Question: I am drawing gradient text in canvas.While zooming its giving completely different behaviour
'''
textShader=new LinearGradient(0, 0, 0, paint.getTextSize(),
new int[]{color,secondary_color},
new float[]{0, 1}, Shader.TileMode.CLAMP);
paint.setShader(textShader);
'''
while zooming
'''
paint.setTextSize(size*scale);// scale is a zooming factor
'''

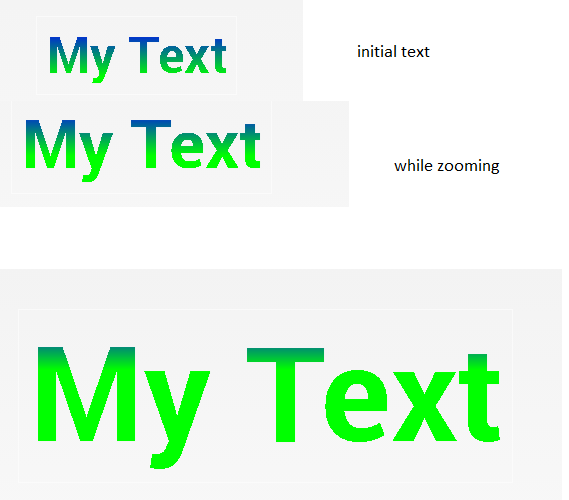
Answer: You can try
'''
textShader=new LinearGradient(0, 0, 0, paint.getTextSize(),
new int[]{color,secondary_color},
null, Shader.TileMode.CLAMP);
'''
as the docs say the default is to evenly distribute the colors.
If no effect, call 'paint.setShader(textShader)' again after the zoom in order to force recalculate the positions.